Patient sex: F
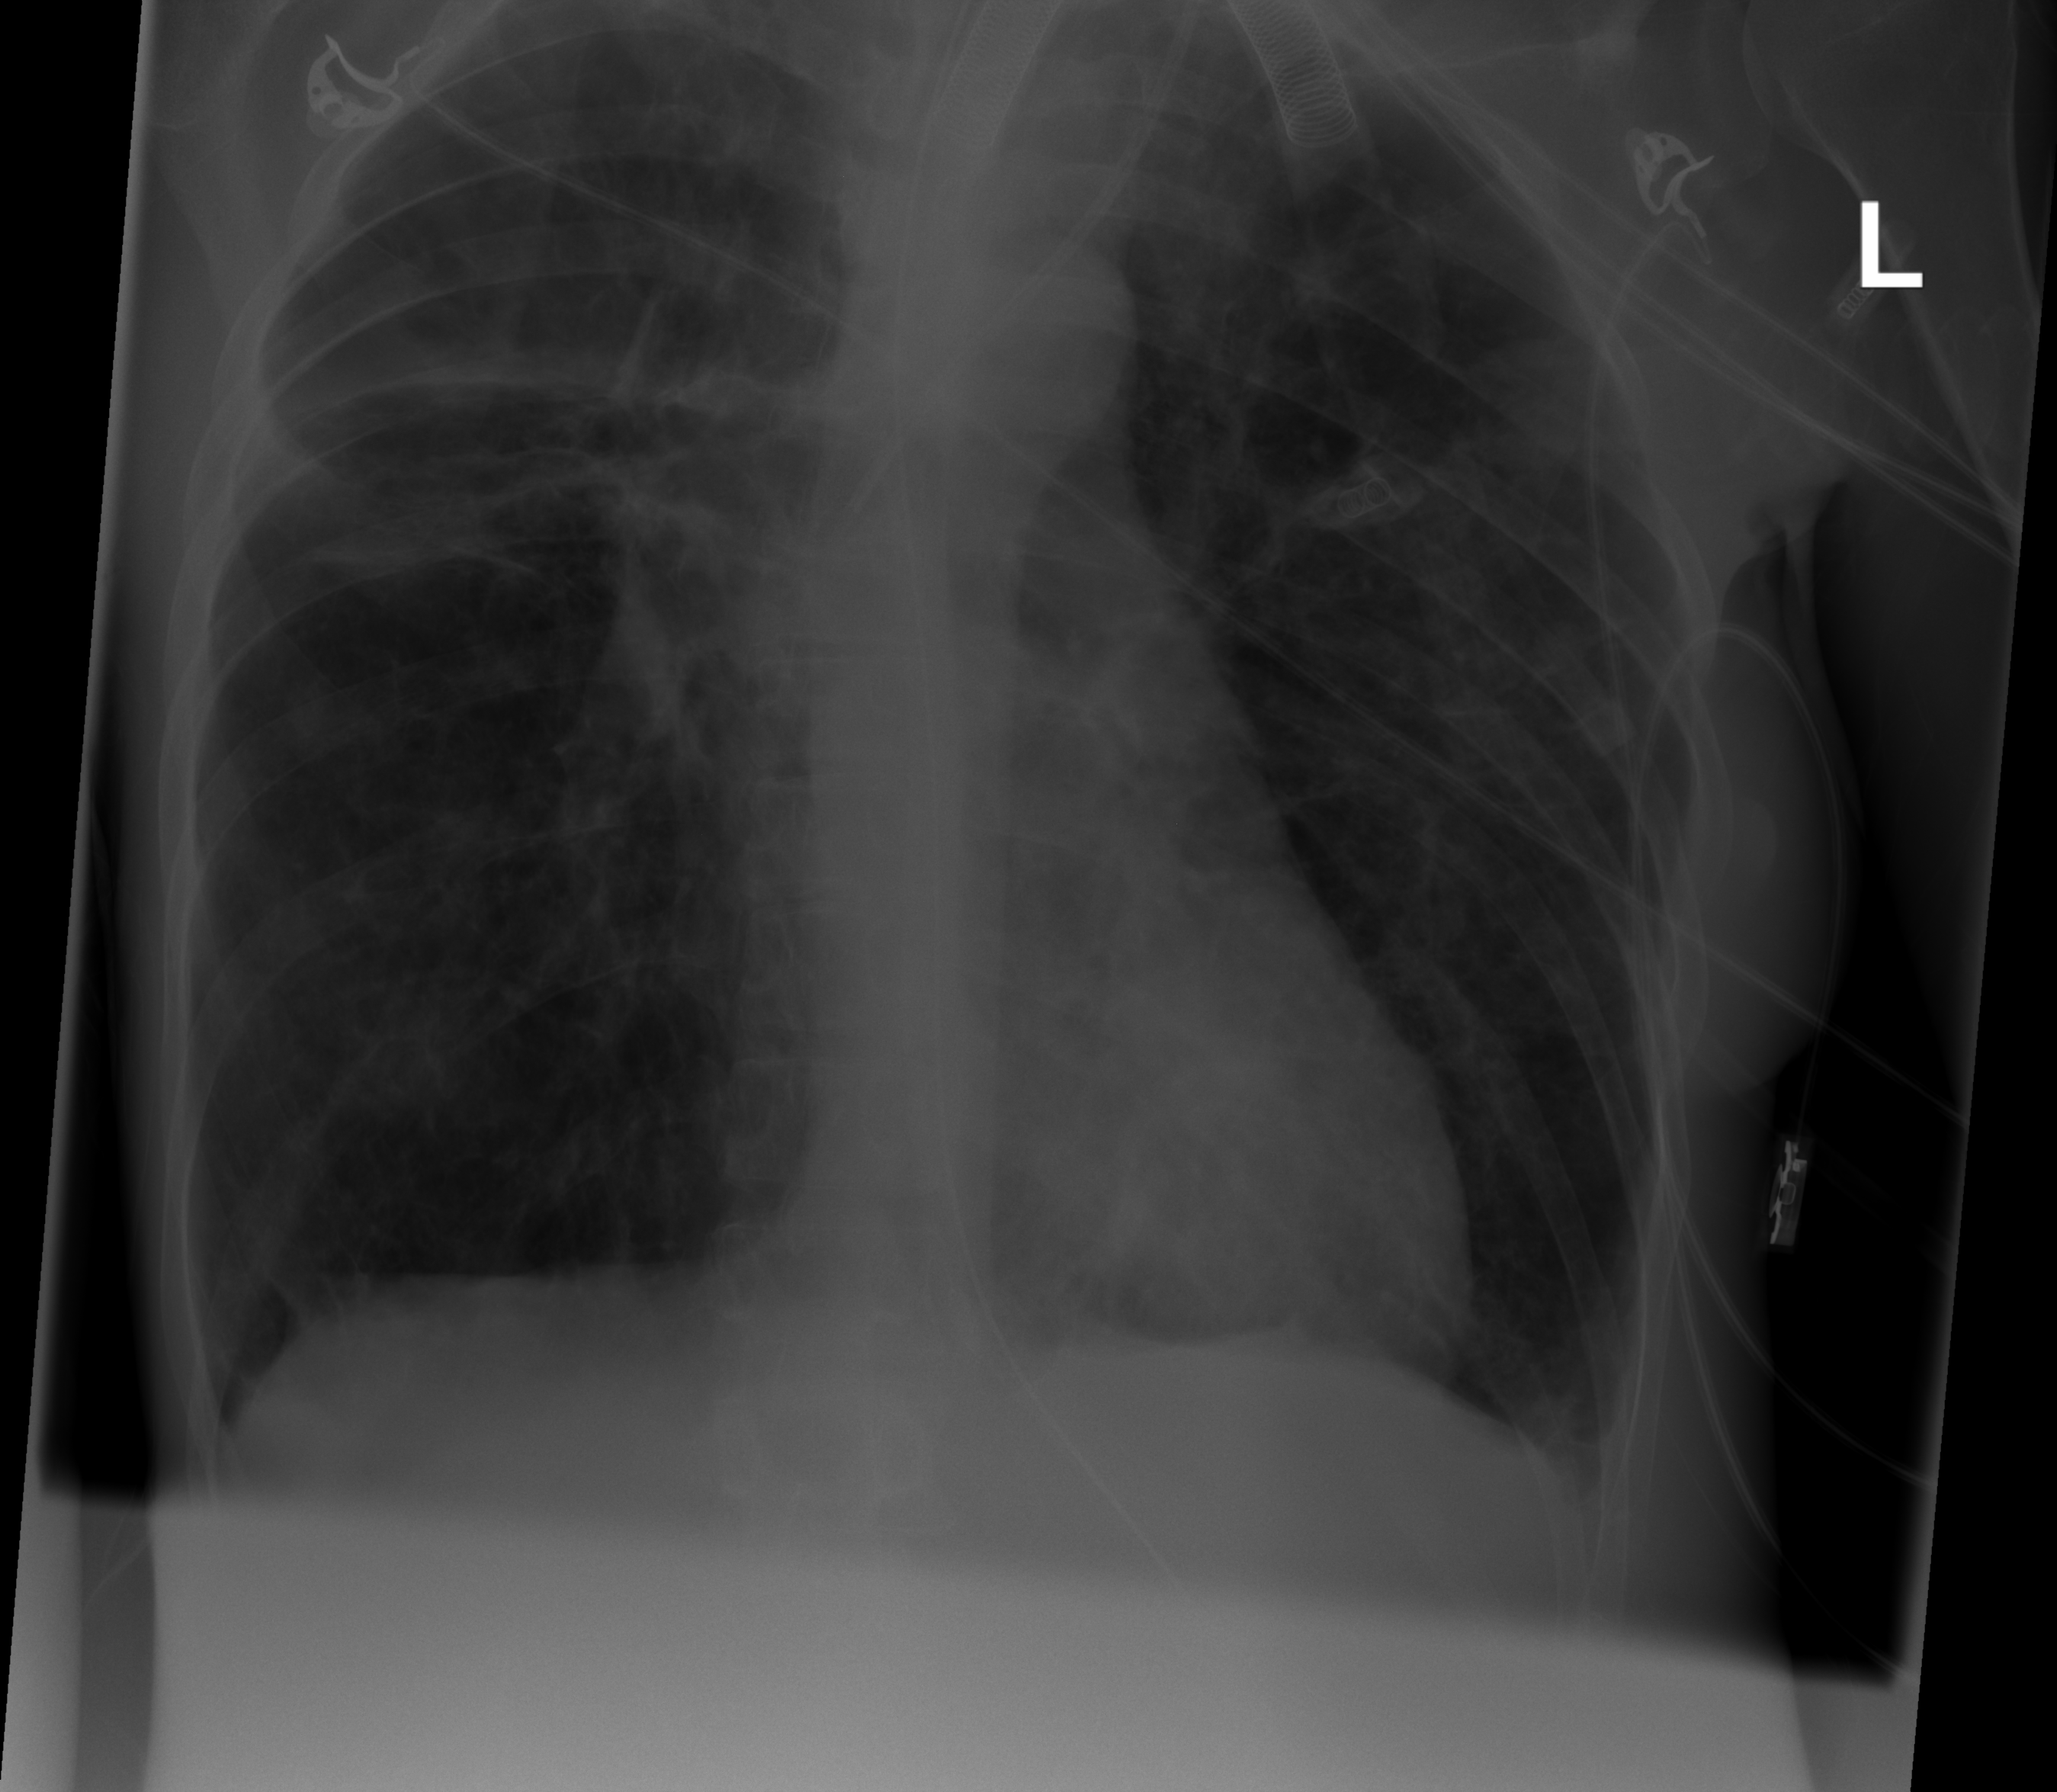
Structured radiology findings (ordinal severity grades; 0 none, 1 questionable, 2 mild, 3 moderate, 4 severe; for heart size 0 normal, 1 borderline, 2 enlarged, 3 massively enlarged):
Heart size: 0
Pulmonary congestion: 0
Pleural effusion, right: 0
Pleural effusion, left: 0
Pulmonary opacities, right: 0
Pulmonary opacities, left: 1
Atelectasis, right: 3
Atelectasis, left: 2